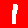
Digit: 1